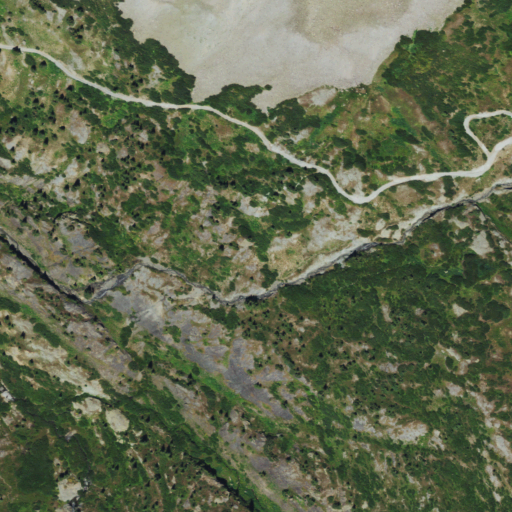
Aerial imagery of depression(s) in Colorado named Ingram Basin containing grassland, woody wetlands, herbaceous wetlands, barren land, deciduous forest, and evergreen forest